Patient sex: M
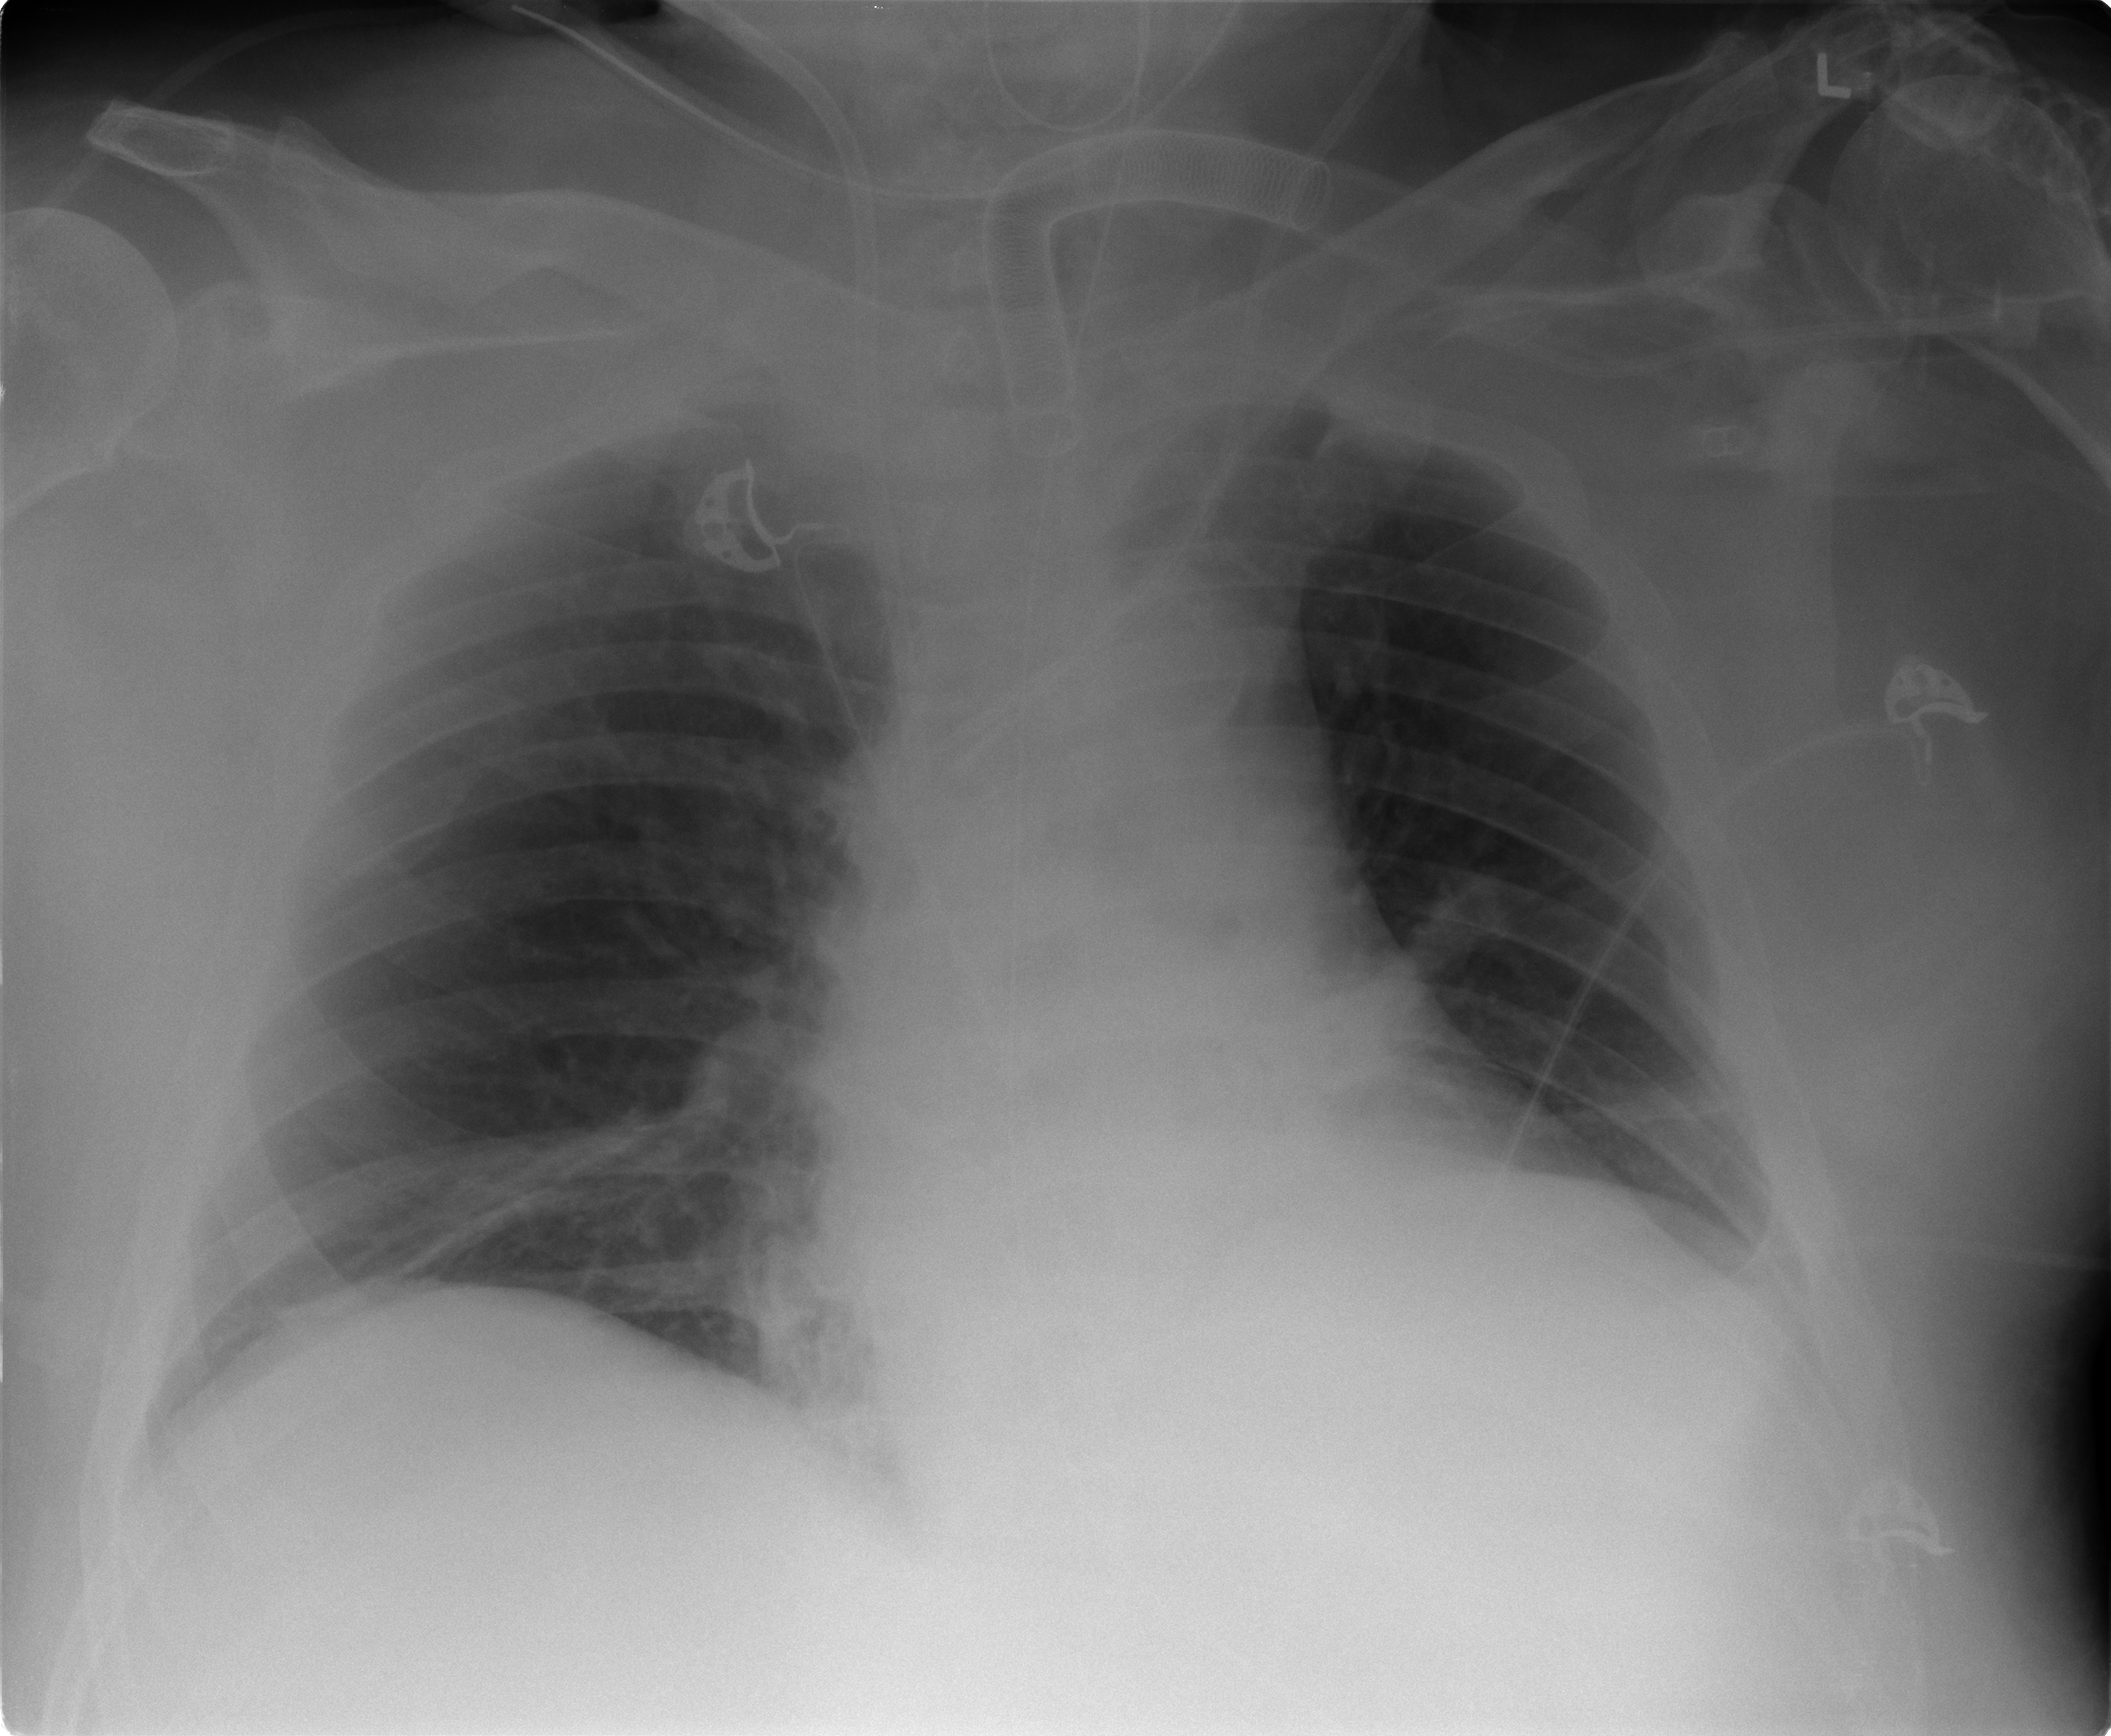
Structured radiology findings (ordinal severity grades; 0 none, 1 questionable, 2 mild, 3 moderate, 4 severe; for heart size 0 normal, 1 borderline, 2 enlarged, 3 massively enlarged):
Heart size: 1
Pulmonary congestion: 1
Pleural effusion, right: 0
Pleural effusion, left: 1
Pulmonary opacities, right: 0
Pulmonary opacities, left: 0
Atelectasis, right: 1
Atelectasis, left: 1